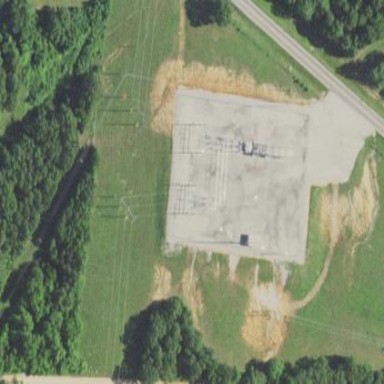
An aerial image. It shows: Outdoor power substation.